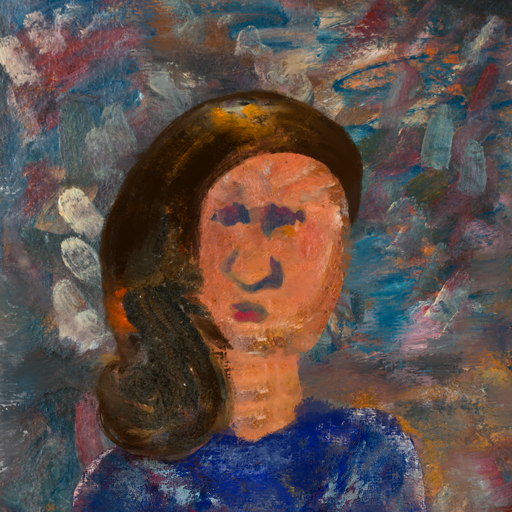
Background: Boggyland, Head And Neck Front: Boggyland, Face Front: In_The_Sun, Bust: Irani, Hair Front: Gypsy_Queen, Head Accessory: Blank, Second Necklace: Blank, Necklace: Blank, Baby: Blank